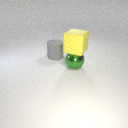
large green metal sphere in front of large gray rubber cylinder